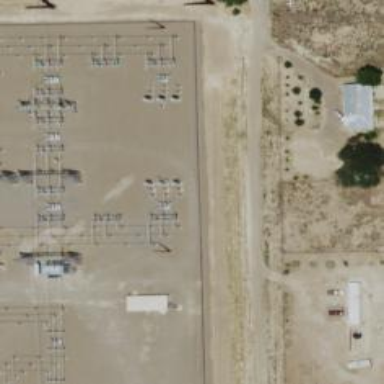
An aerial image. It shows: Switch used for power control.